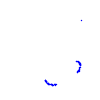
Particle: proton